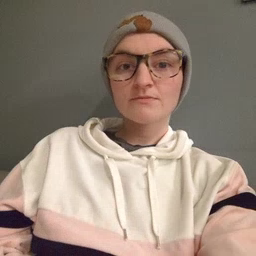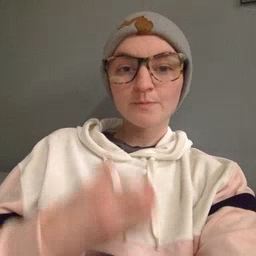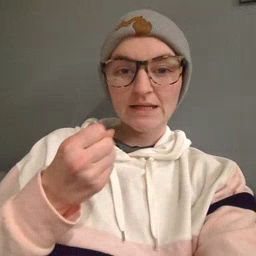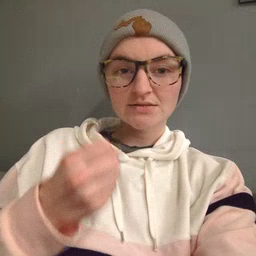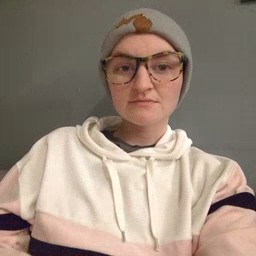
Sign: milk